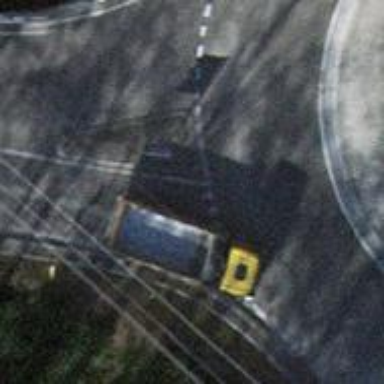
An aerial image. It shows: Road with "give way" sign.